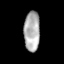
Tissue: skin
Cell type: Epithelial cells
Senescence score: 0.8488
Nuclear area (px): 617
Mean DAPI intensity: 176.532